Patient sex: F
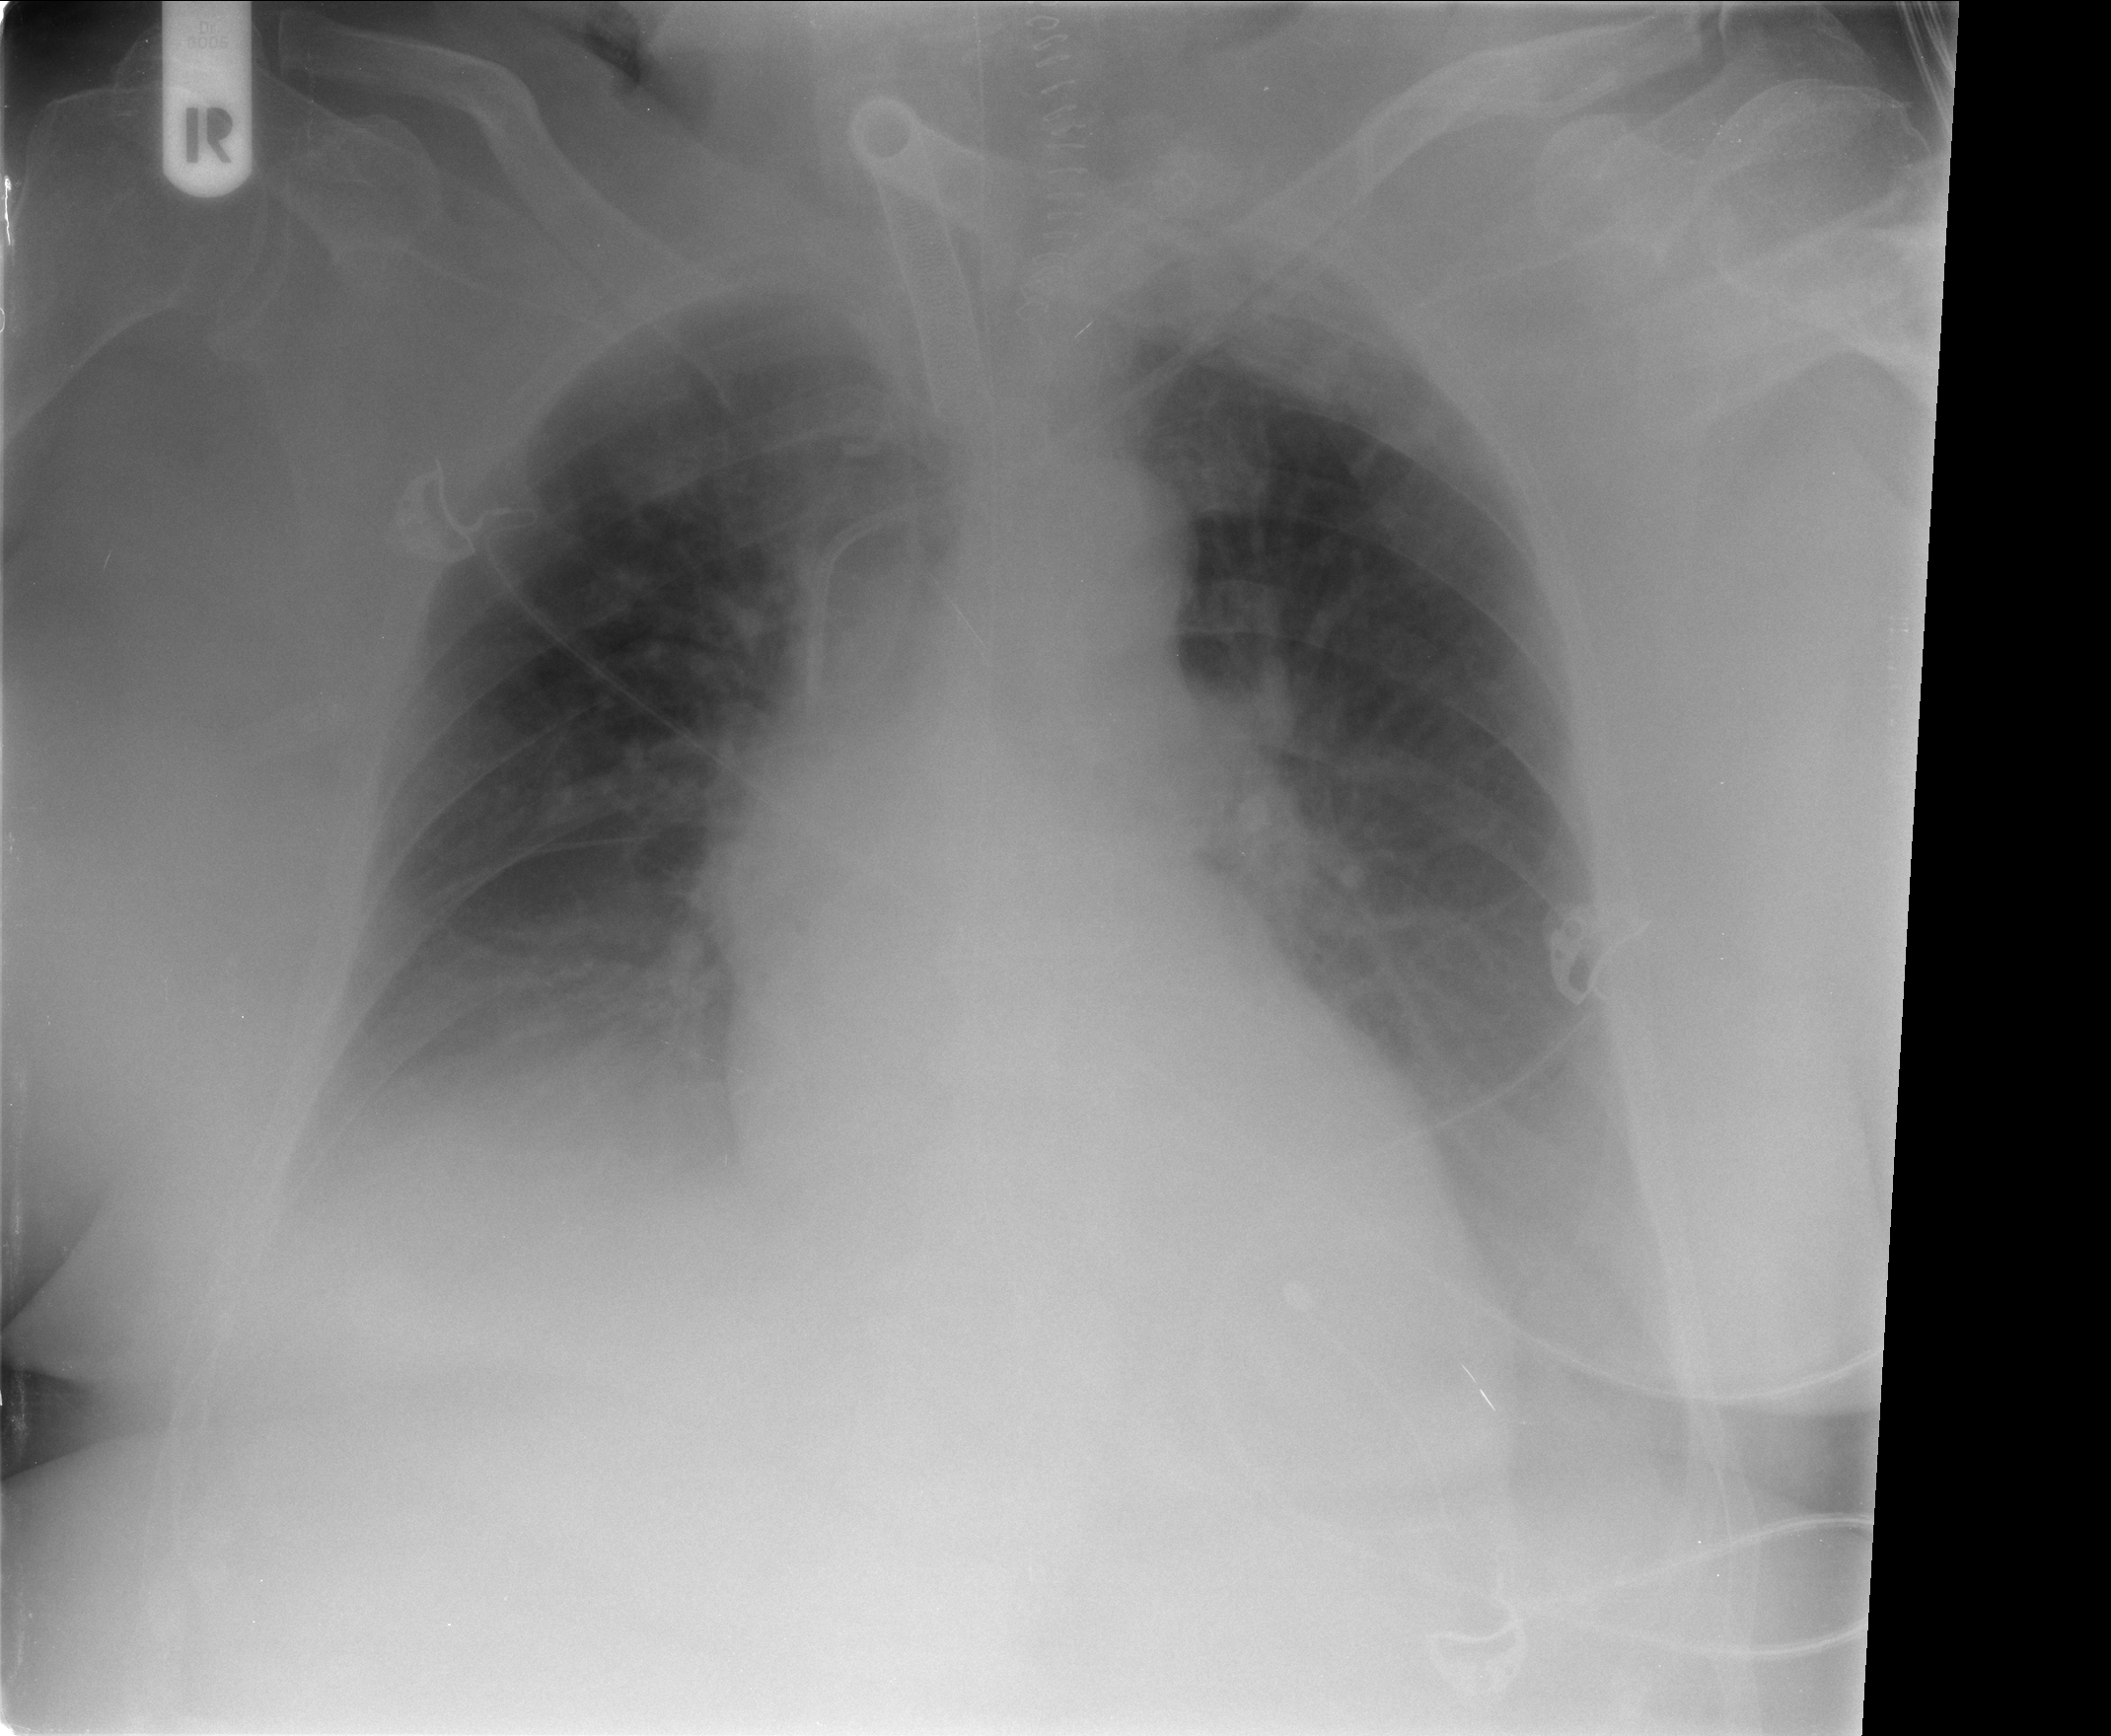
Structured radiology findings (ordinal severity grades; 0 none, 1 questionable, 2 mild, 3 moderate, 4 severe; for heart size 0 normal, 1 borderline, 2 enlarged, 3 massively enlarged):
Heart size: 1
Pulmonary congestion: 2
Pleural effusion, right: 2
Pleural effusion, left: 1
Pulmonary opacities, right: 0
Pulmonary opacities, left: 0
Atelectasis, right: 0
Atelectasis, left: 0